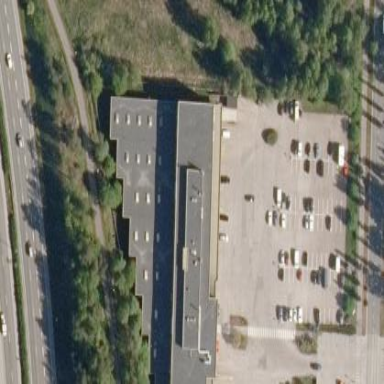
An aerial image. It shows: Commercial building with tar paper roof.